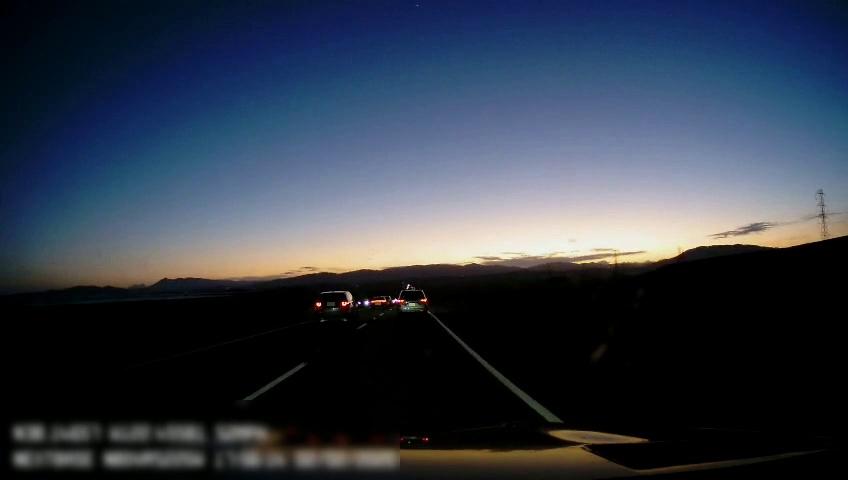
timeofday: Dusk/Dawn/Twilight
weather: Sunny
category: Drivable Space
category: Vehicles | Car
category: Vehicles | Car
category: Vehicles | SUV
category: Vehicles | SUV
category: Vehicles | Car
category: Lanes | Alternate Lane
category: Lanes | Current Lane
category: Lanes | Current Lane